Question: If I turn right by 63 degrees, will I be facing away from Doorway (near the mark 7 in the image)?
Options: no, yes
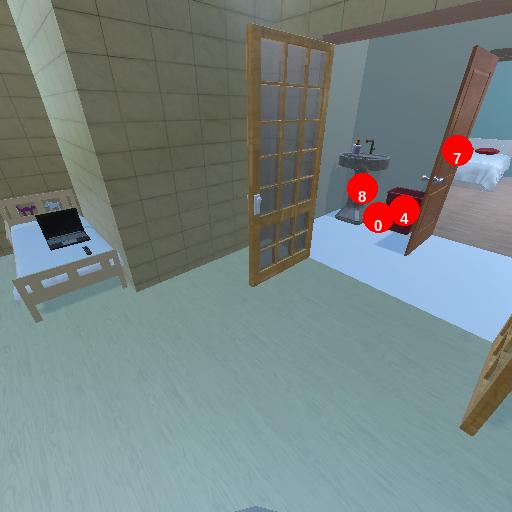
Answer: no